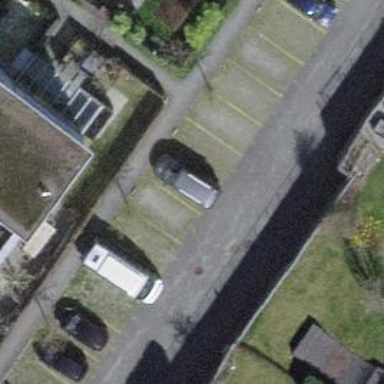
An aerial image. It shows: Street-side parking area.